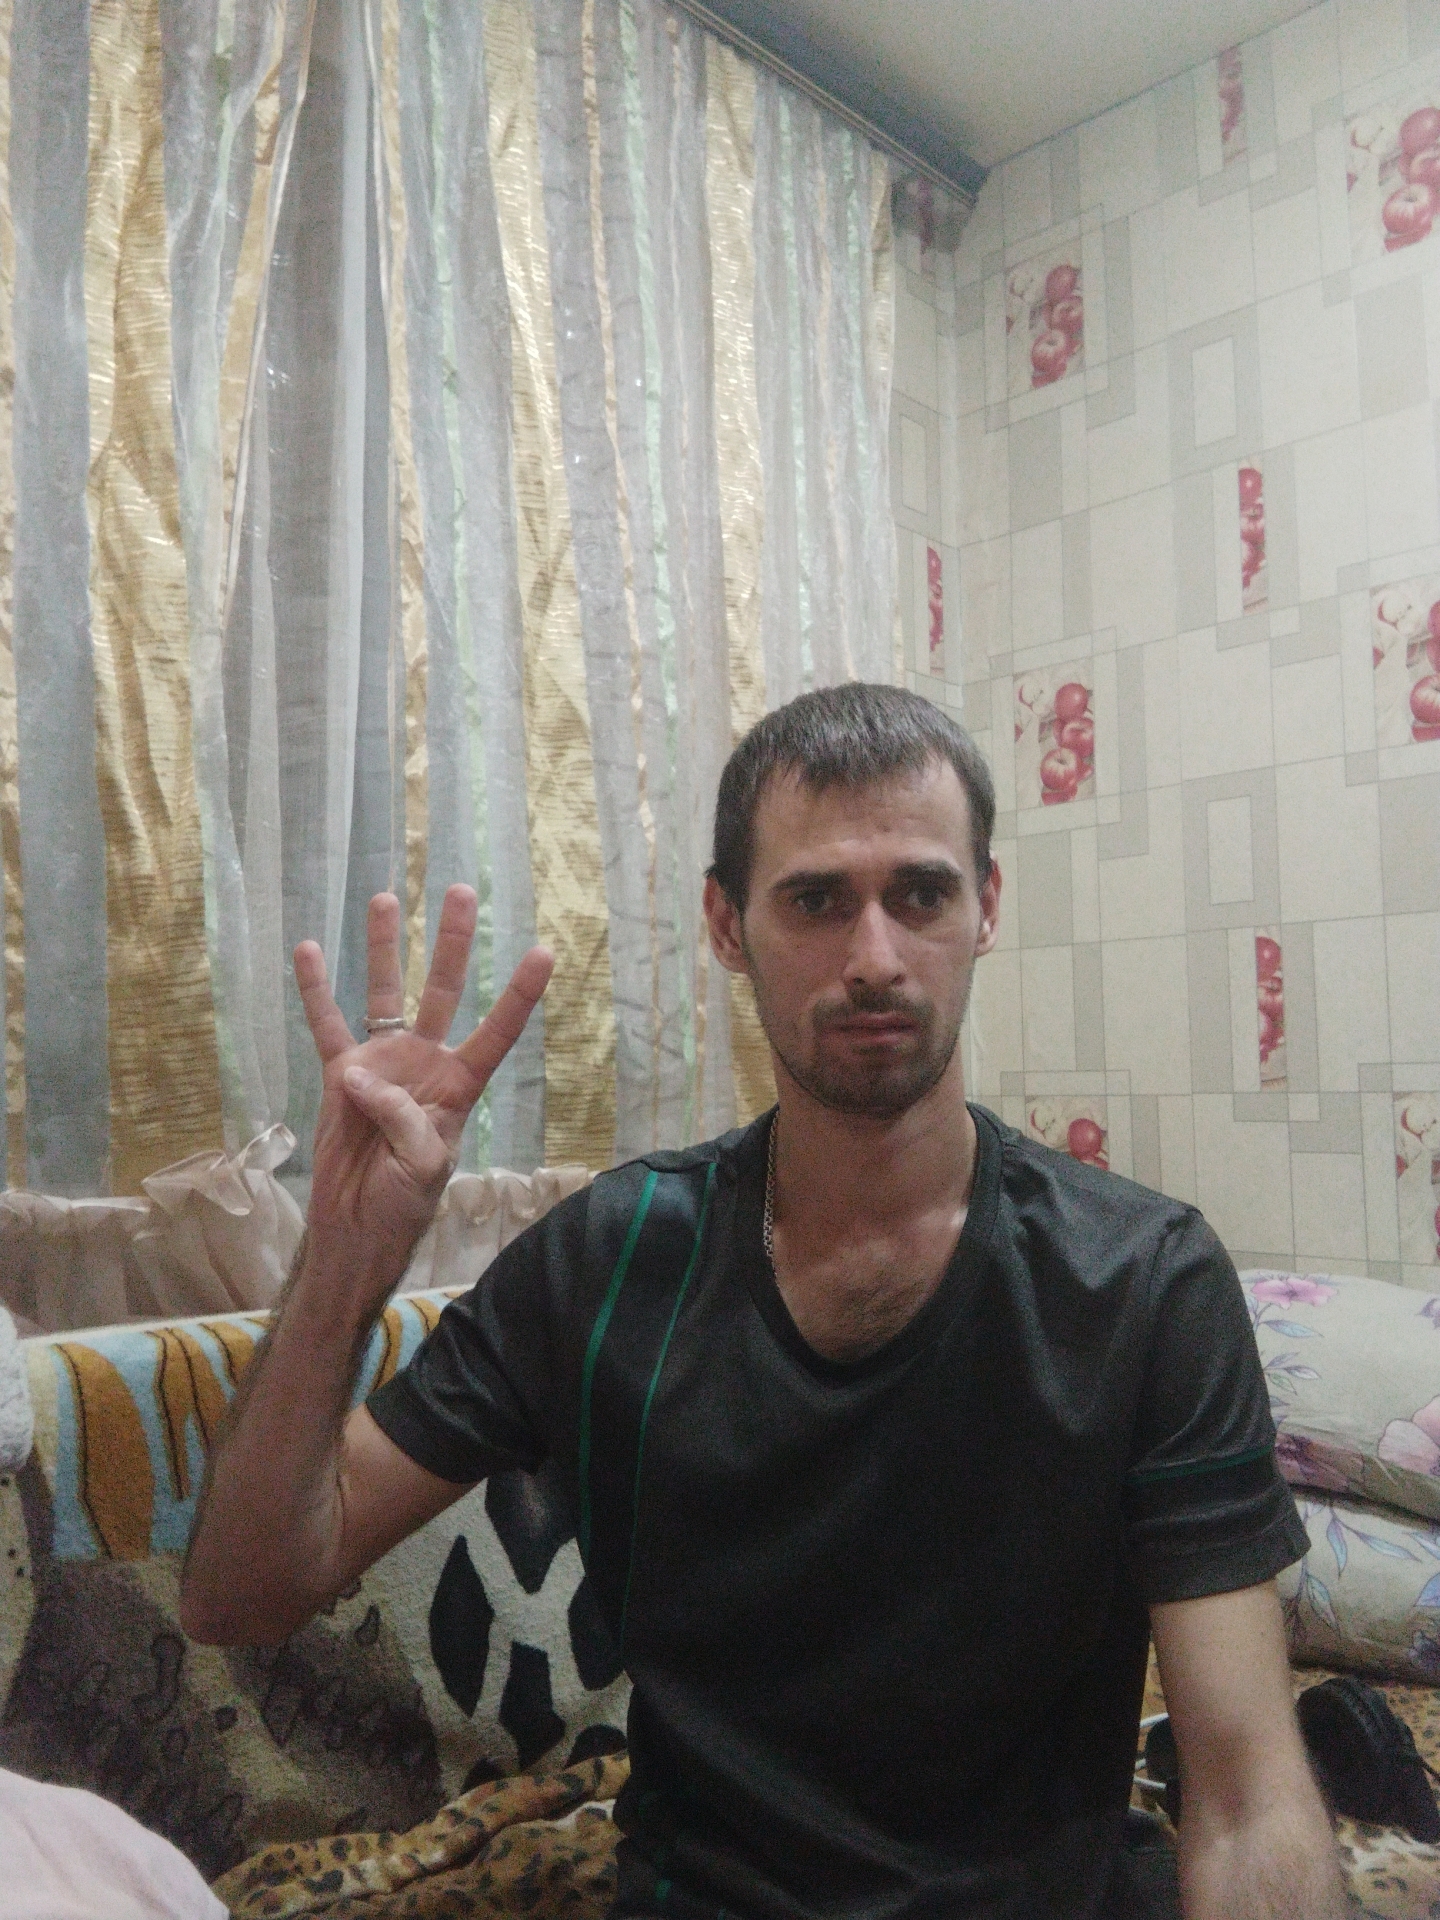
Label: noise